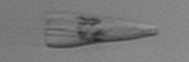
Label: Licmophora